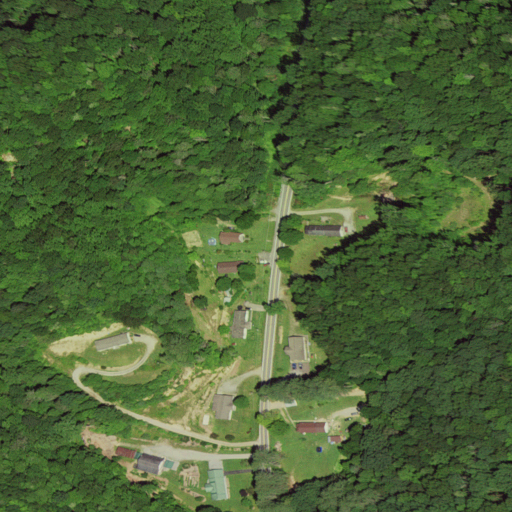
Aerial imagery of gap in West Virginia named Low Gap containing deciduous forest, evergreen forest, mixed forest, pasture, low intensity development, open development, and medium intensity development